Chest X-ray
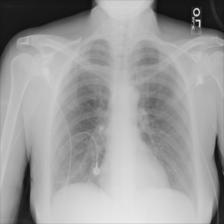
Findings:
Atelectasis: positive
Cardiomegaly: negative
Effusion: negative
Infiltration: negative
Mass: negative
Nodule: negative
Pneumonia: negative
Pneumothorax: negative
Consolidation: negative
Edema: negative
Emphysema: negative
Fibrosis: negative
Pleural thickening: negative
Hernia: negative